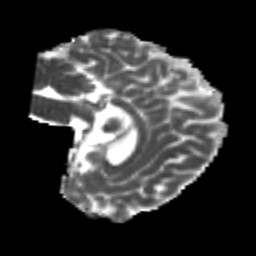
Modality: MD
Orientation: sagittal
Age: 26
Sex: female
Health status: healthy
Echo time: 0.074 s